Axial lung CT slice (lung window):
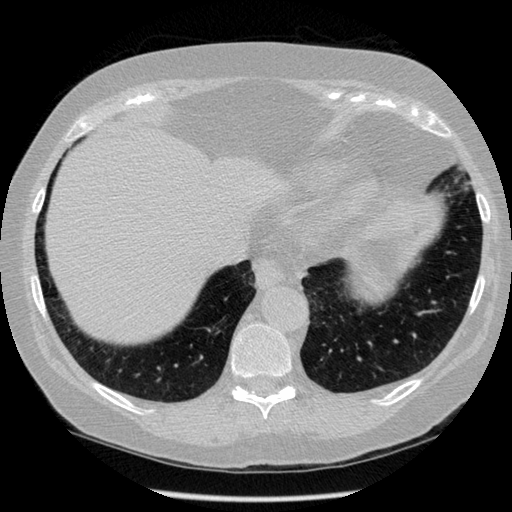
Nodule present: no